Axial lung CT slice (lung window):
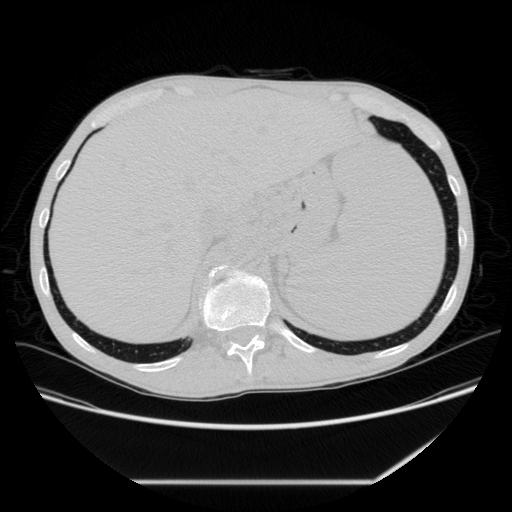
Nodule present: no